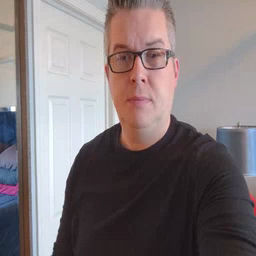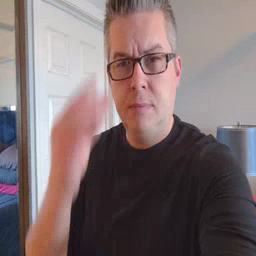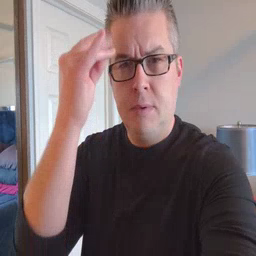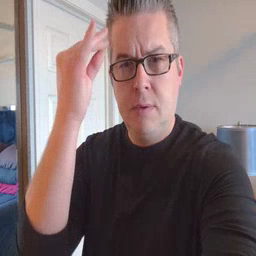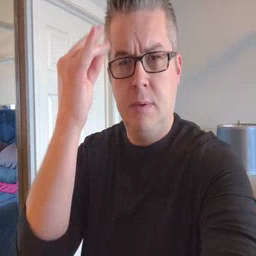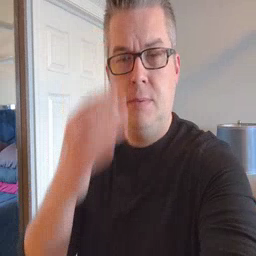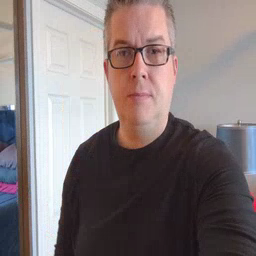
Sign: think